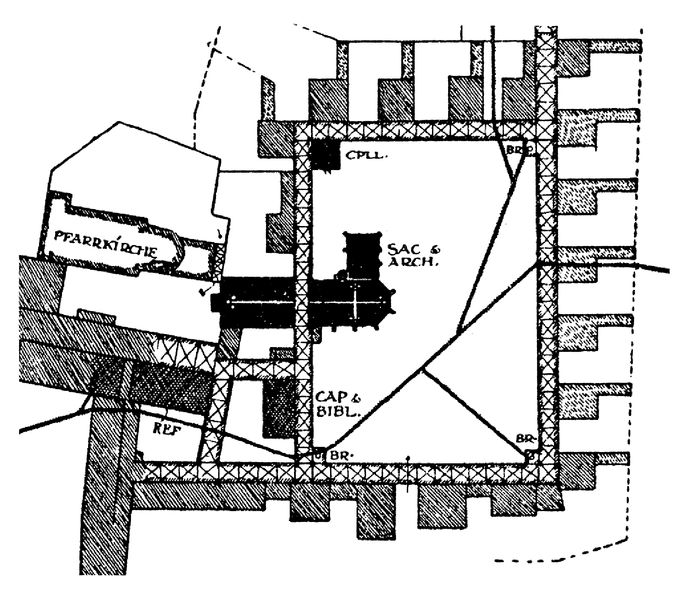
Titel: Kartäuser Klosterkirche, Maria Saal
Standort: Buxheim (EU - D - Bayern)
Schlagwörter: schwarz, skizze, weiss, zeichnung, zimmer, gebäude, häuser, kirche, garten, deutschland, mauer, linien, hof, deutsch, umriss, anbau, innenhof, kloster, kreuz, rechteck, friedhof, altar, hauptschiff, seitenschiff, apsis, kapelle, plan, bibliothek, legende, grundriss, bauplan, bogengang, lageplan, arch, pfarrkirche, sakristei, bibl, vorgängerbau, lageplab